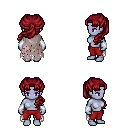
a pixel art fantasy rpg character, female body template, dark elf, purple skin, gray tattered cape, red pants, brunette princess hairstyle, white cloth bracers, four views (front, back, left, right), 2x2 character sprite sheet, small pixel art, hard edges, no anti-aliasing